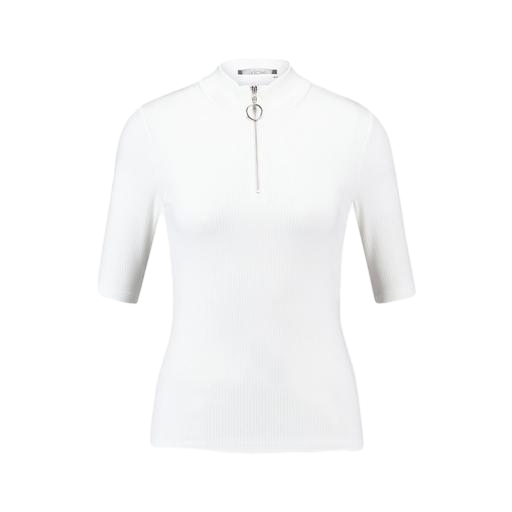
high-neck ribbed-jersey t-shirt, half-zip tee, high-neck top, white background